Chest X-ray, AP view. Patient: 39 years old, sex M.
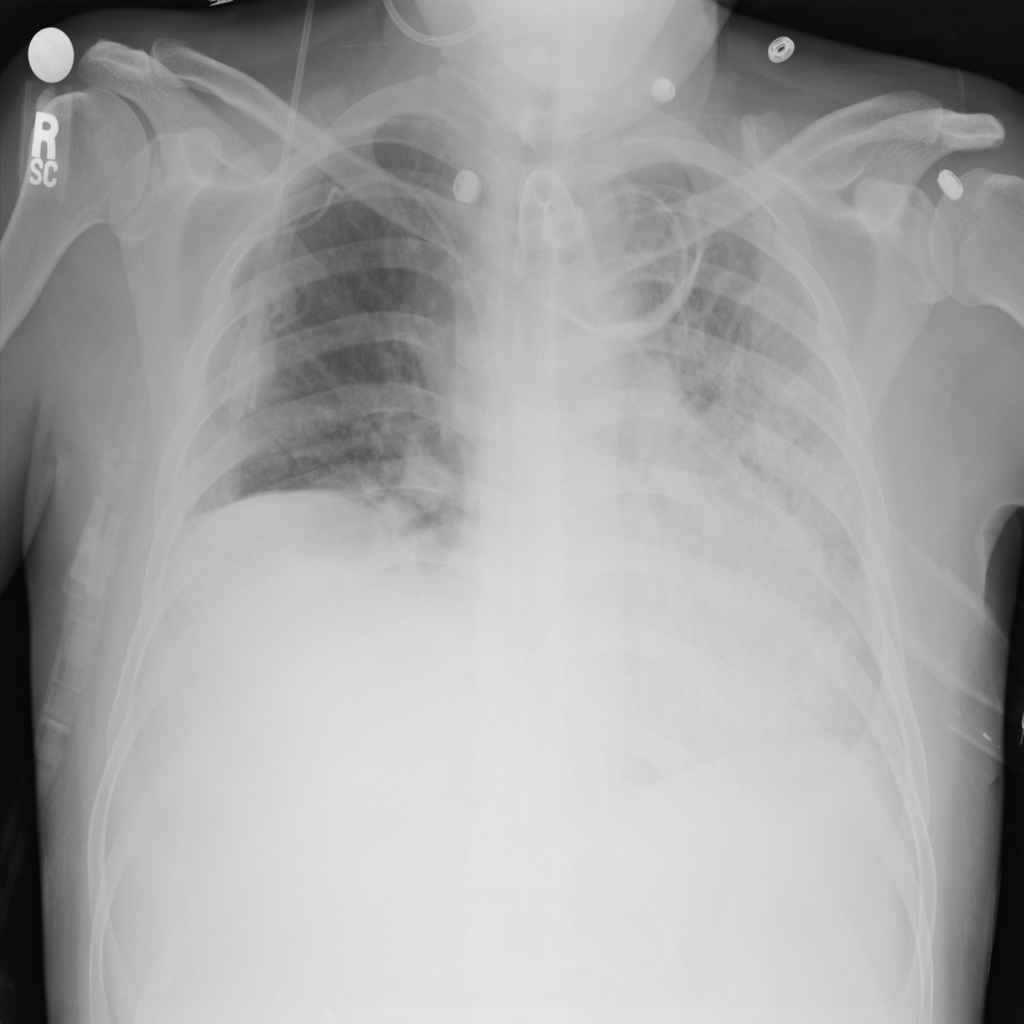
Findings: Atelectasis, Infiltration